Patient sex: M
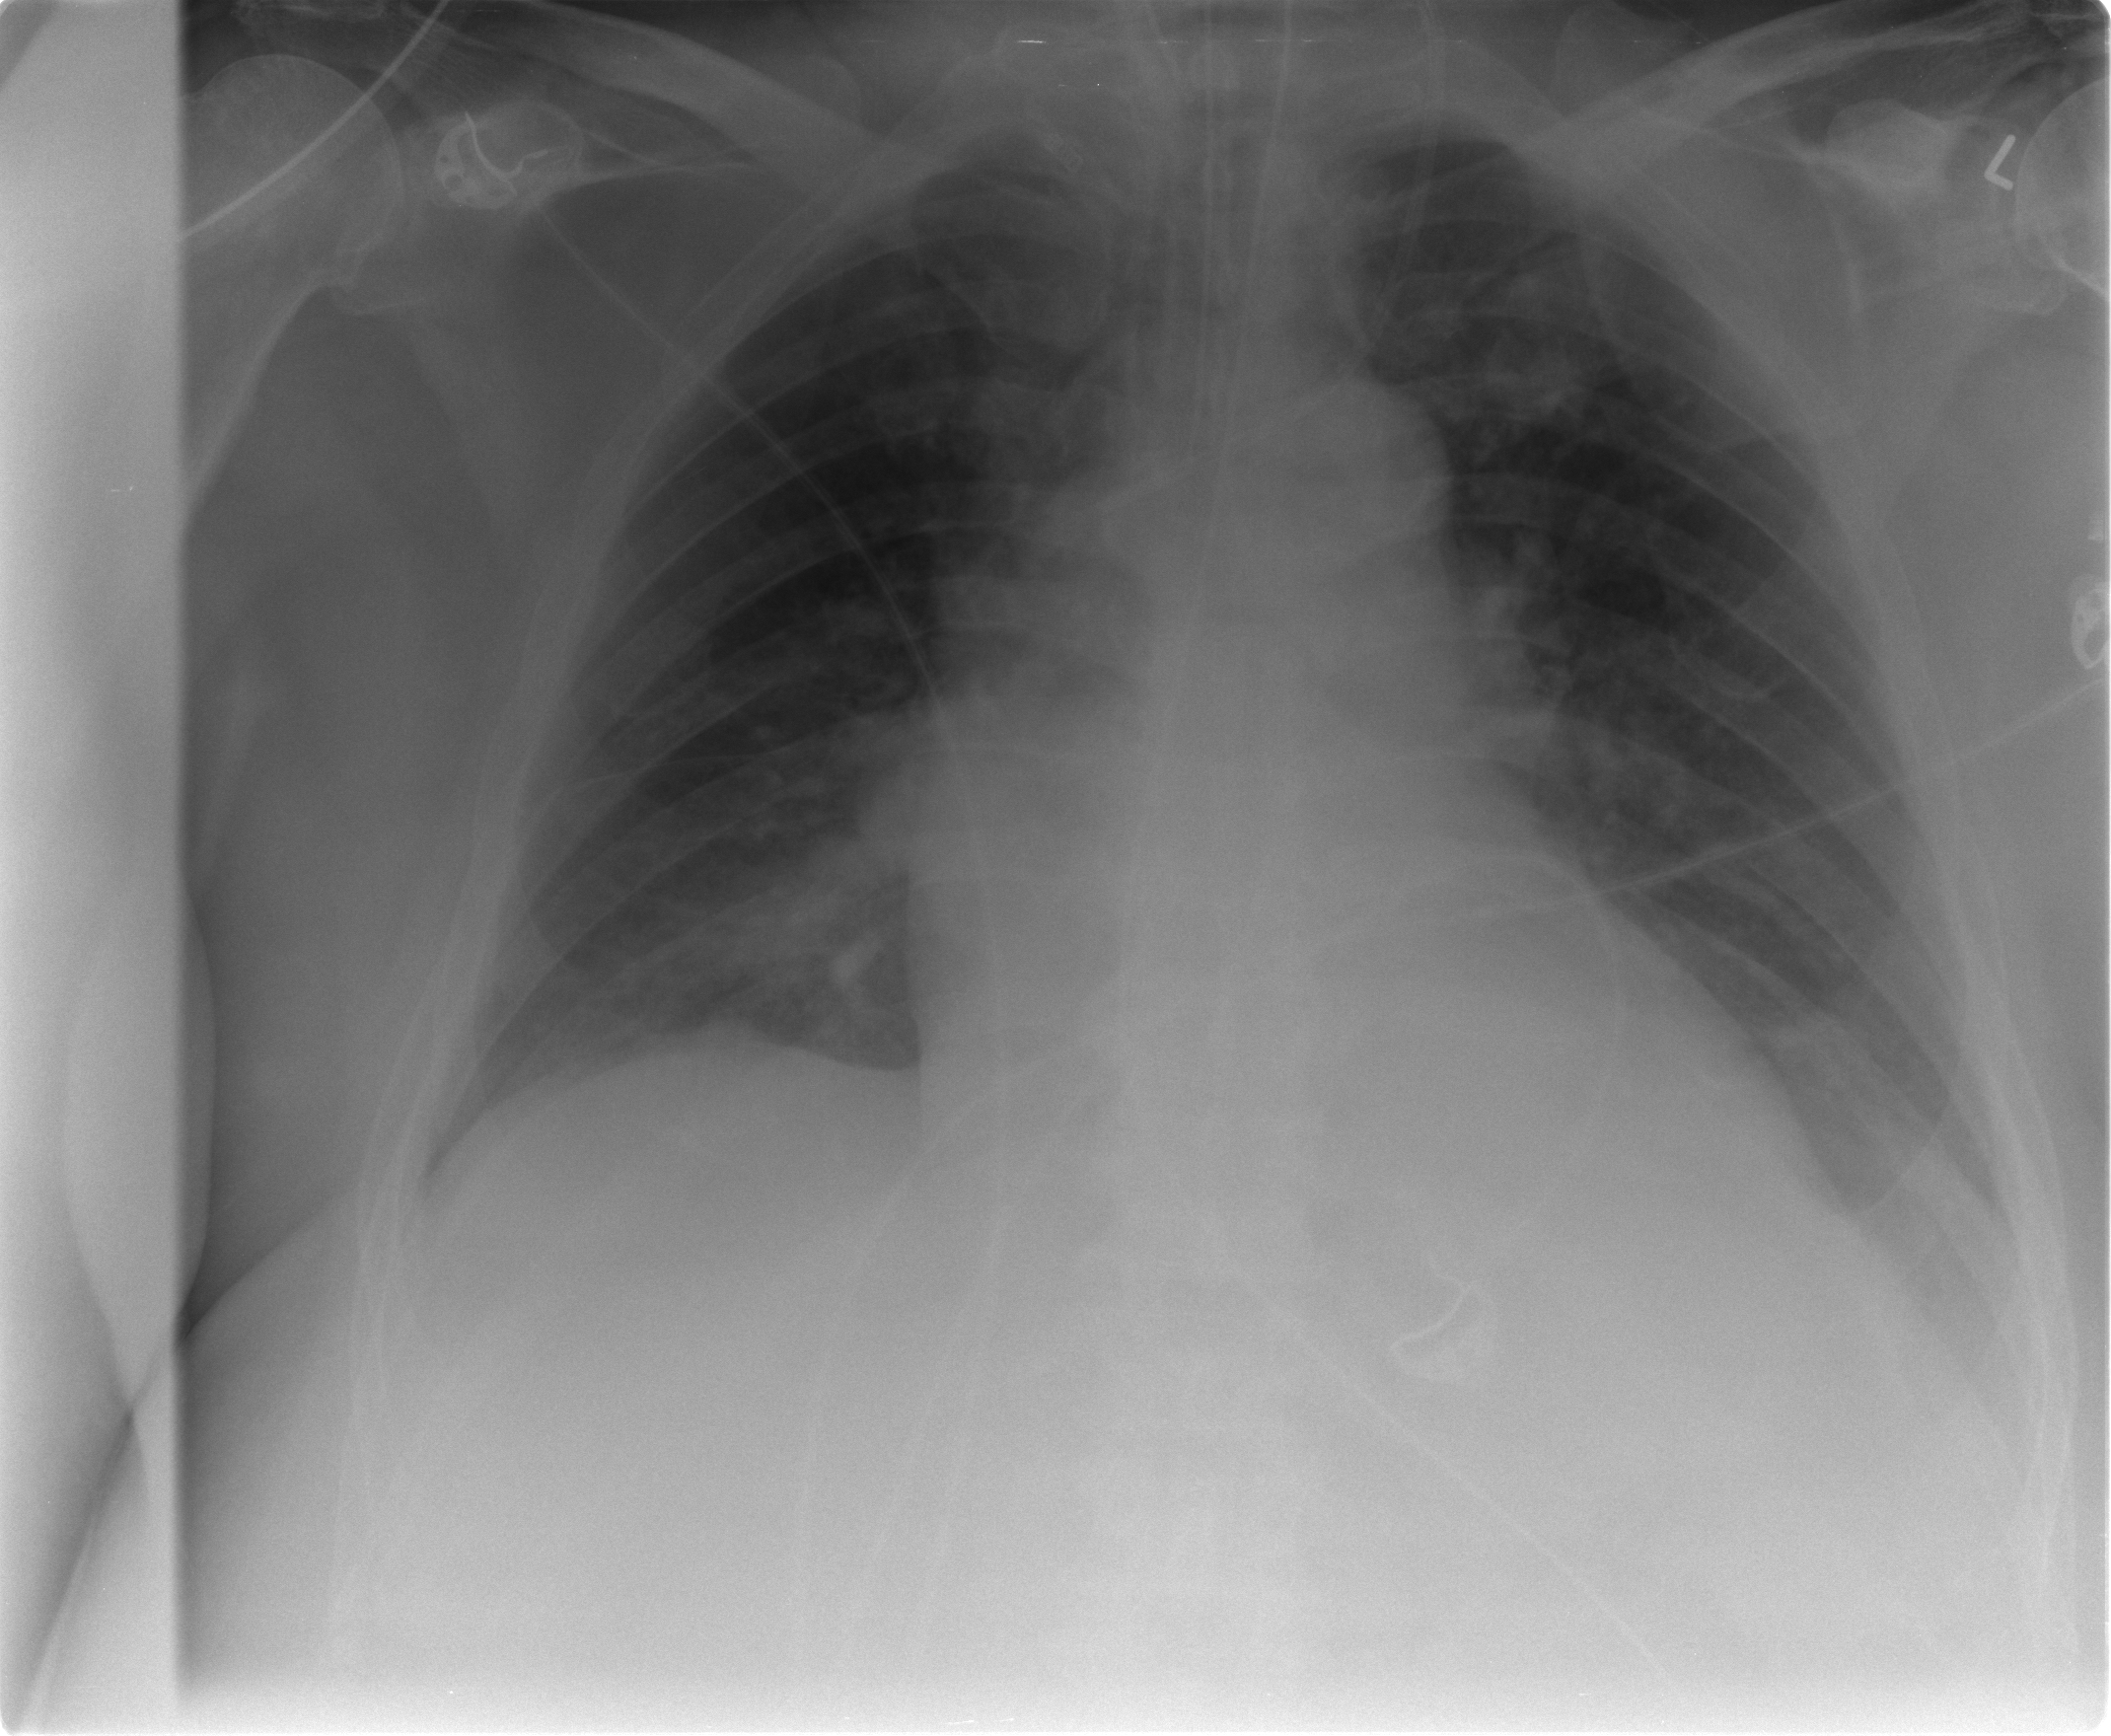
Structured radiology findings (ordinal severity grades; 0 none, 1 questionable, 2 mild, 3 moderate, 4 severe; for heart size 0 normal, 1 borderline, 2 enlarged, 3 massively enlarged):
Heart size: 2
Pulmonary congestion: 0
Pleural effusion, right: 0
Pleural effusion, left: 1
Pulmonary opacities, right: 0
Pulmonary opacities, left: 0
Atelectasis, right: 0
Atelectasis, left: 0